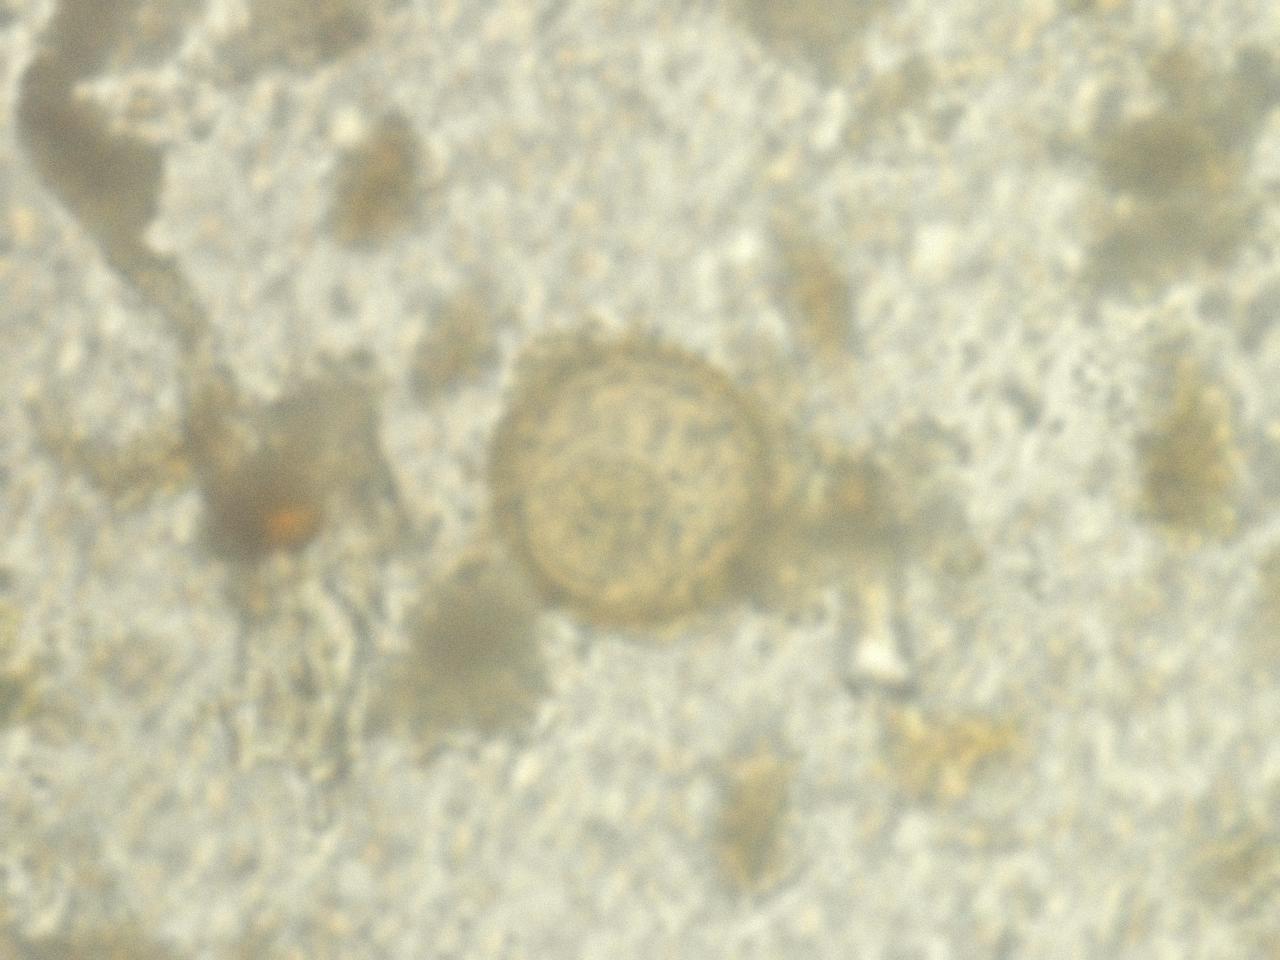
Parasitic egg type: Hymenolepis diminuta